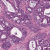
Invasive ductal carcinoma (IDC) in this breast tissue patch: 0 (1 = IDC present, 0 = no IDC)